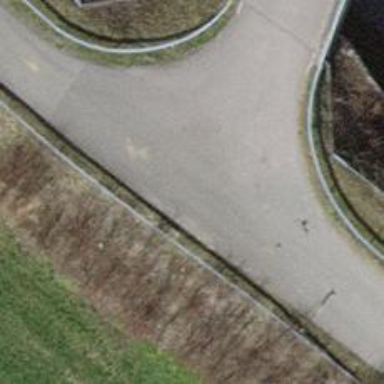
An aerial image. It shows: Asphalt track with grade1 quality and embankment.